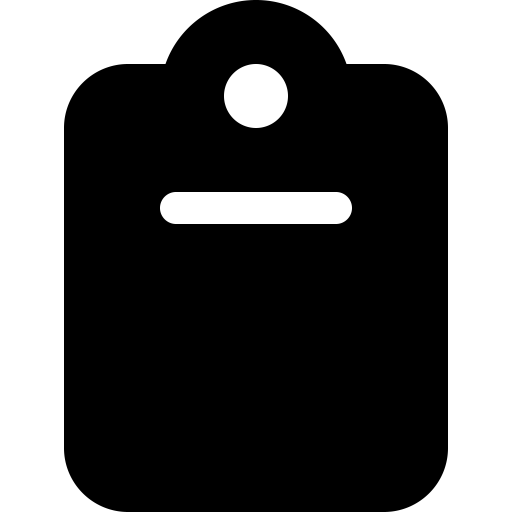
Tags: icon, FontAwesome, fa-icon, solid, clipboard